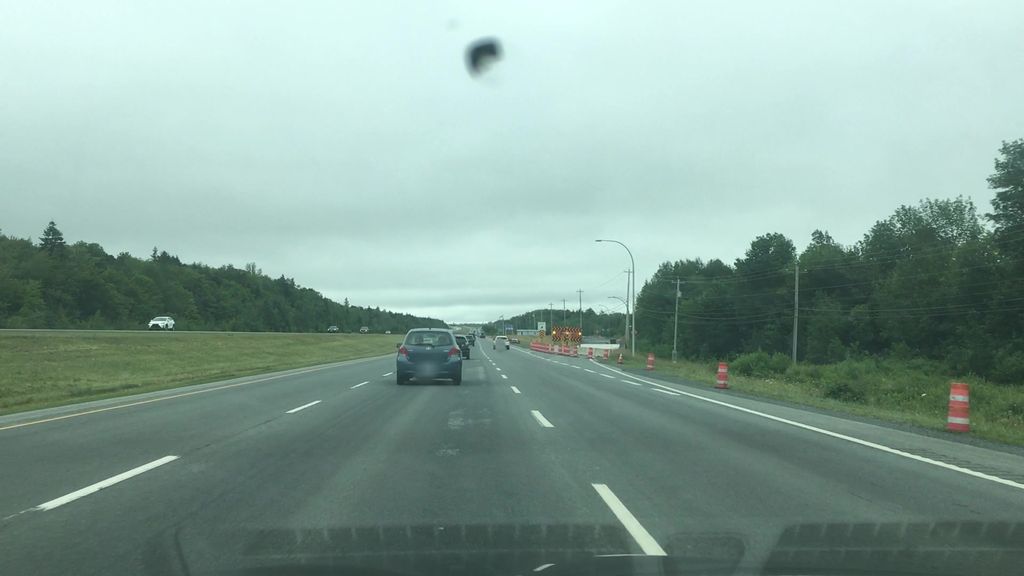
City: halifax